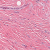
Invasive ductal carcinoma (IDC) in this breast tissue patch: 0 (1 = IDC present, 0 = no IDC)